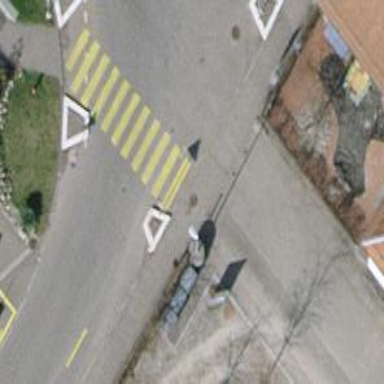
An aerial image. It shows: Marked crossing on the road with traffic calming measures in place.